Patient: sex F, age 49
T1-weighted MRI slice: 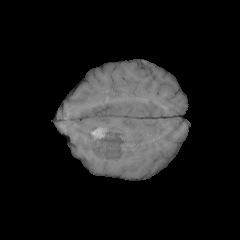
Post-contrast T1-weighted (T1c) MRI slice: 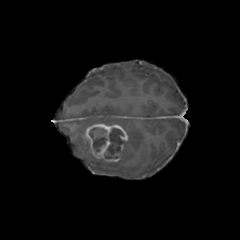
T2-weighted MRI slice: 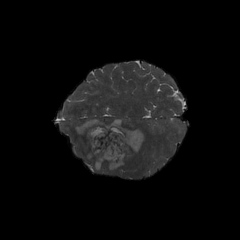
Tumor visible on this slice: yes
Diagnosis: Glioblastoma, IDH-wildtype
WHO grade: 4